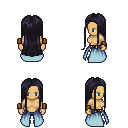
a pixel art fantasy rpg character, female body template, human, tanned skin, overskirt, gold greaves, raven extra-long hairstyle, leather bracers, four views (front, back, left, right), 2x2 character sprite sheet, small pixel art, hard edges, no anti-aliasing